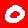
Digit: 0